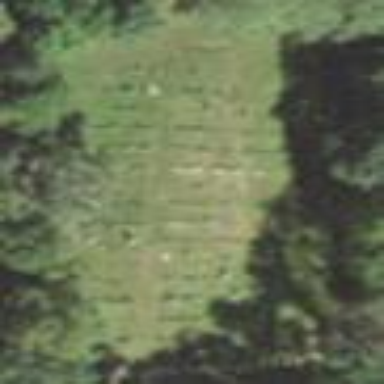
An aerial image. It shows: Cemetery area categorized as "Cemetery".